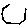
Label: hexagon